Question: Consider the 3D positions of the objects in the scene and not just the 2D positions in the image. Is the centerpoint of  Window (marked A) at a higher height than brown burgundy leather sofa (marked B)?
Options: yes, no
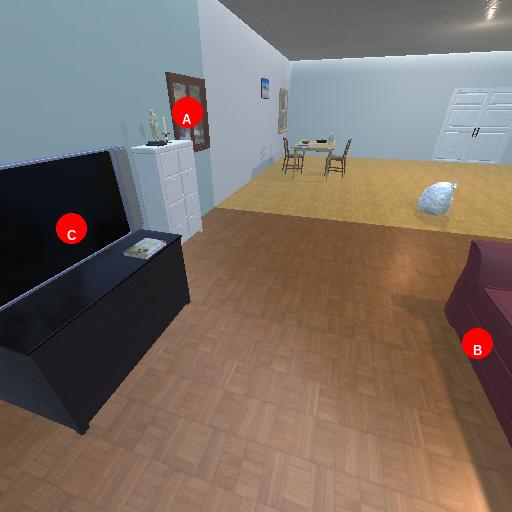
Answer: yes